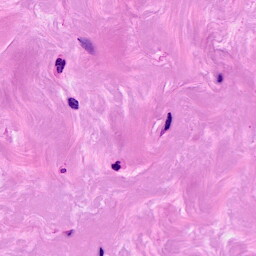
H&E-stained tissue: Breast